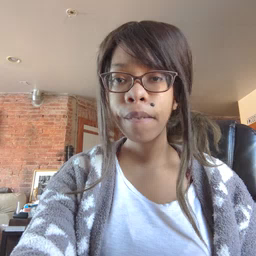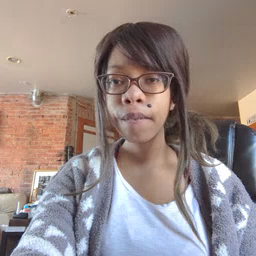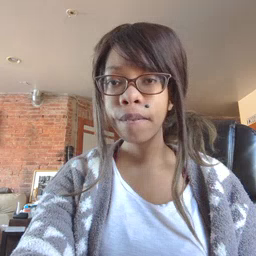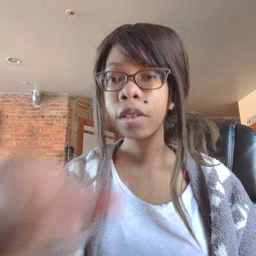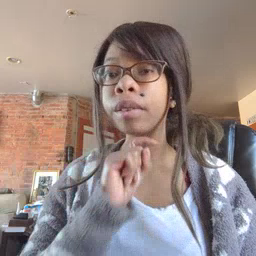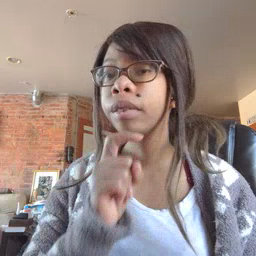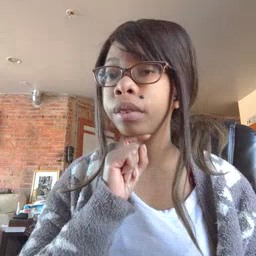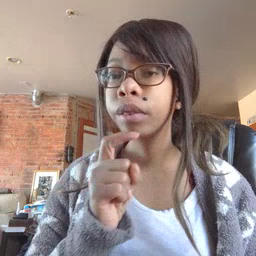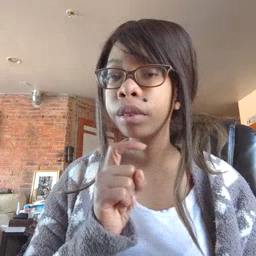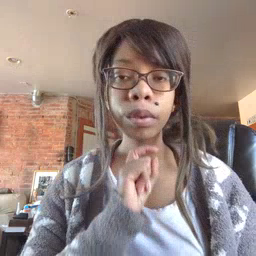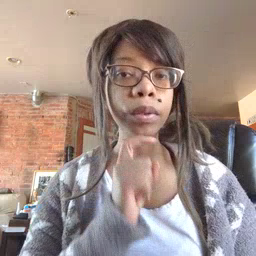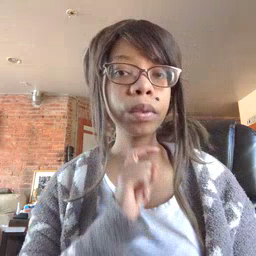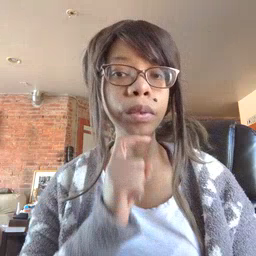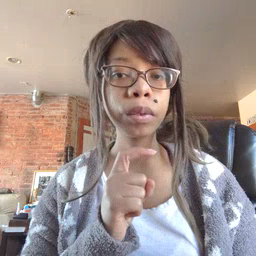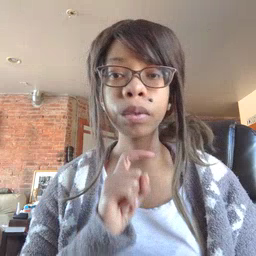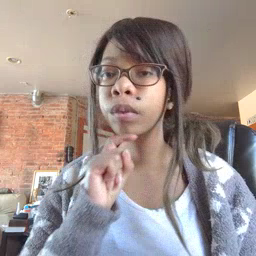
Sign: garbage